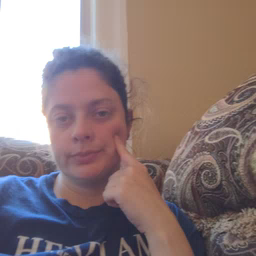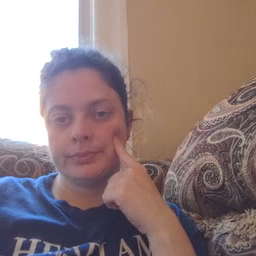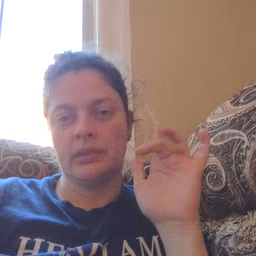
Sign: yucky